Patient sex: F
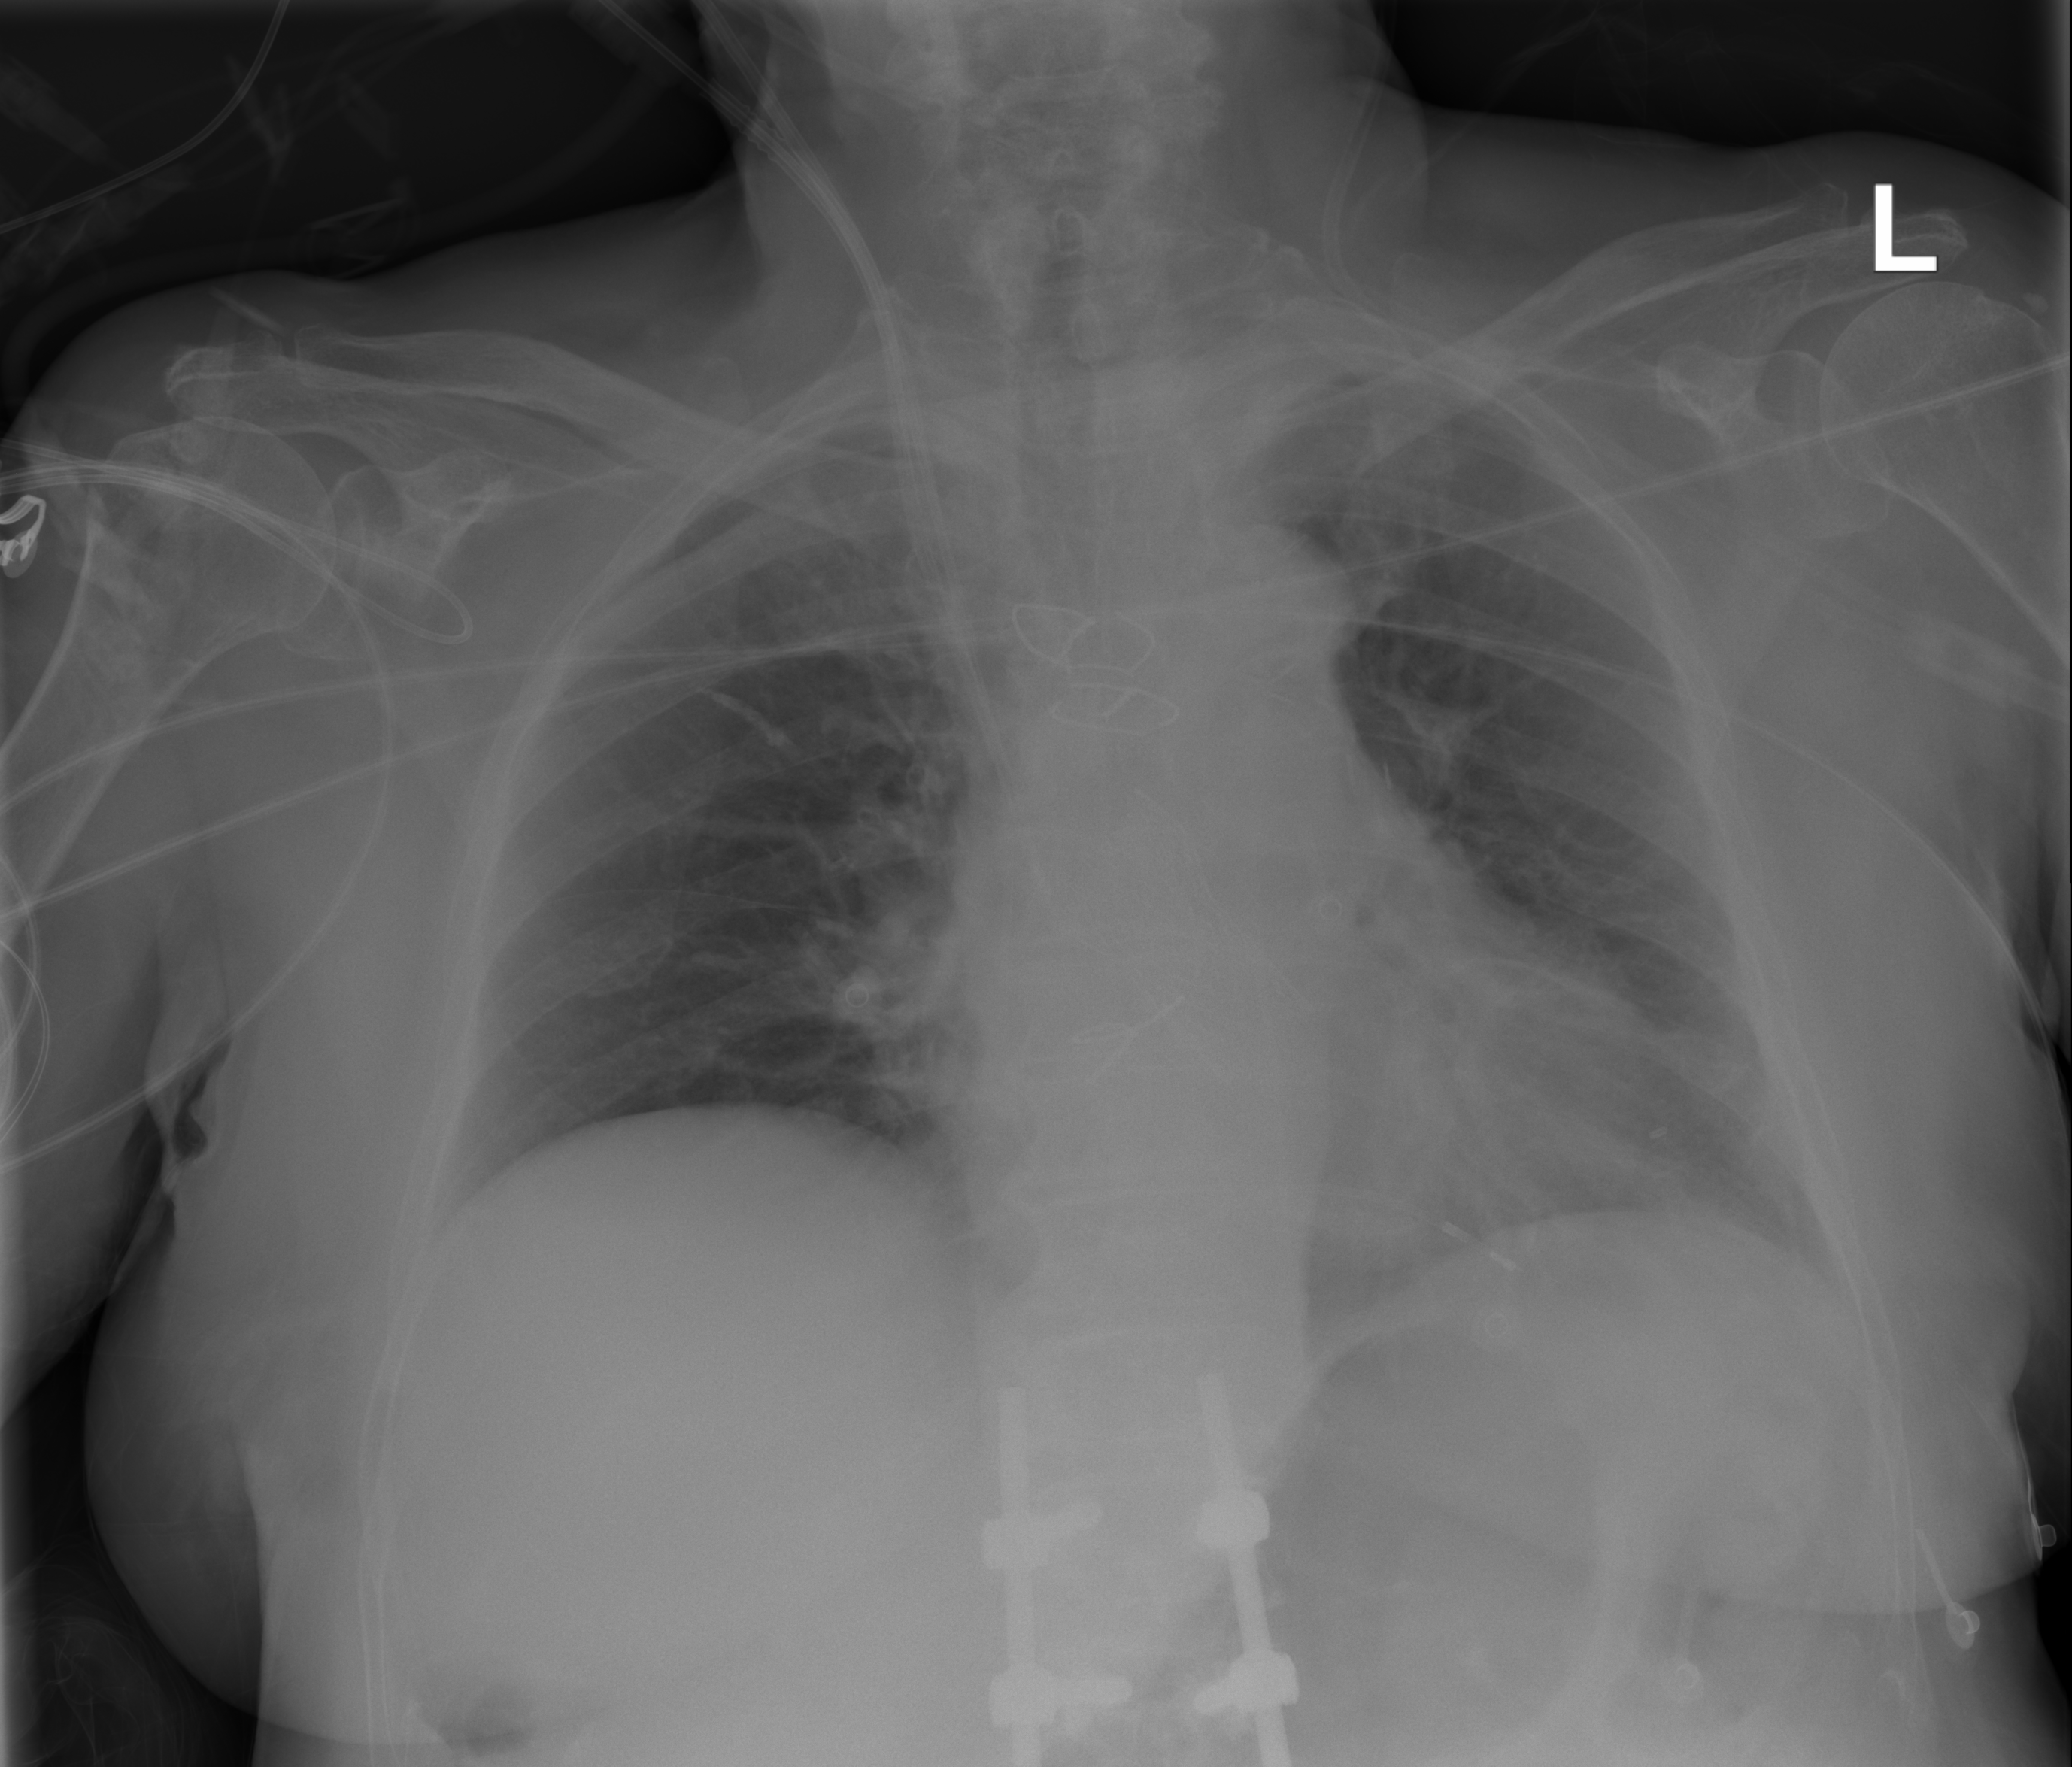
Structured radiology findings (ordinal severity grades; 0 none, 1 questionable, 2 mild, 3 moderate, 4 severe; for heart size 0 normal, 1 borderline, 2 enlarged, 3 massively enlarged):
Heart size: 2
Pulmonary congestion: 2
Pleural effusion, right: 0
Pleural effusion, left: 0
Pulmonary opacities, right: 0
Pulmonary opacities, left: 2
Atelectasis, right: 0
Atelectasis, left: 2